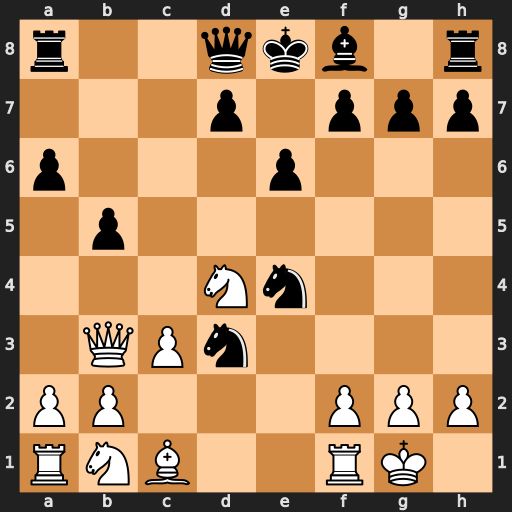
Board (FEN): r2qkb1r/3p1ppp/p3p3/1p6/3Nn3/1QPn4/PP3PPP/RNB2RK1
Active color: w
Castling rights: kq
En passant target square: -
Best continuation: Qc2 Nec5 b4 Nxc1 bxc5